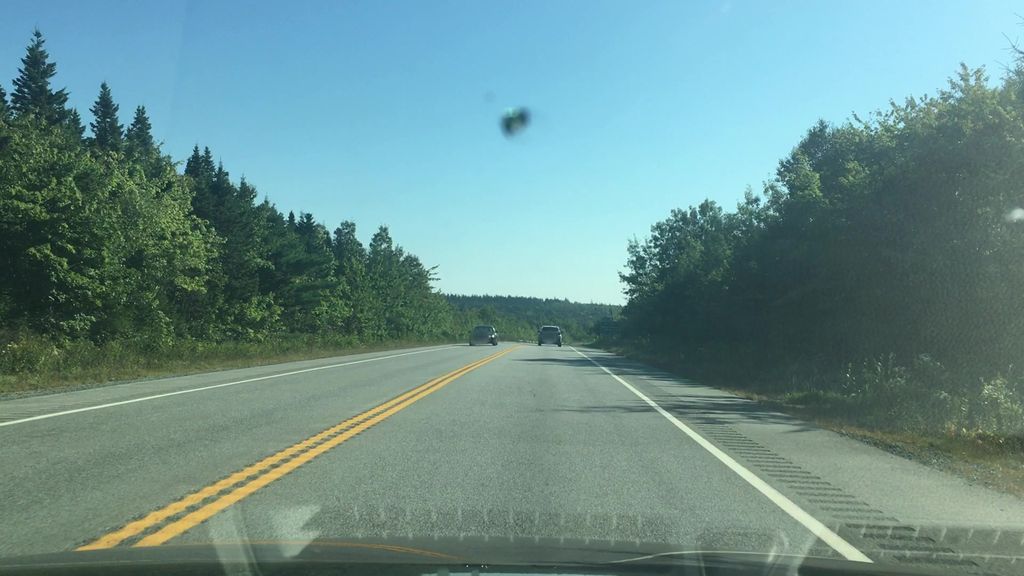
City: halifax